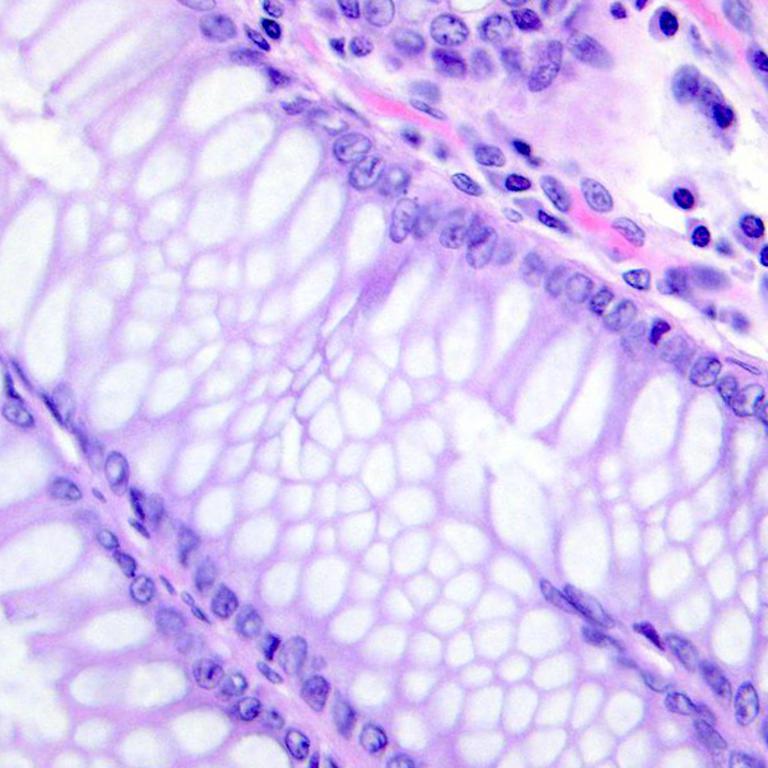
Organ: colon
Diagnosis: benign